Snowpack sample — Buffalo Mountain, Silverthorne, Colorado, USA (2/22/26, 2:02 PM MST)
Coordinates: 39.622, -106.113
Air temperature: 33 °F
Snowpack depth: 63 cm
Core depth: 30 cm
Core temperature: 24.8 °F
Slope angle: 11°, slope face: 116°
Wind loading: low
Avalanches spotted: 0
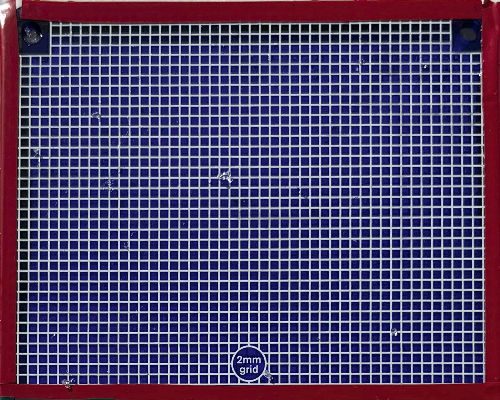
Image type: profile
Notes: In a firebreak similar to site 1, minimal wind loading with no spotted avalanches (not many faces in view though)